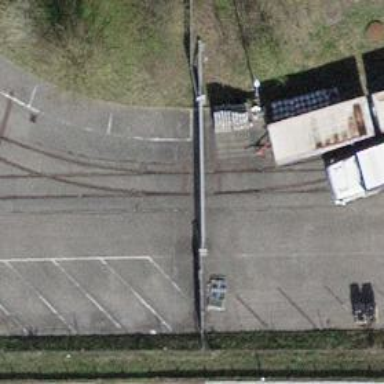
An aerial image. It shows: Railway switch.